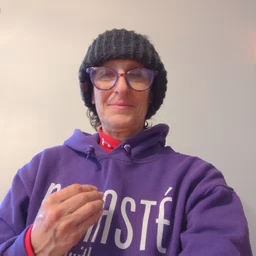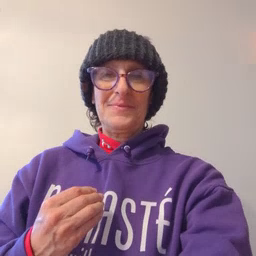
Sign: have